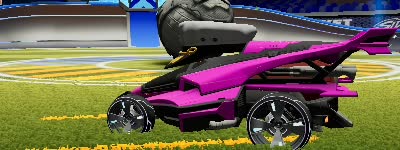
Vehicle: aftershock